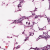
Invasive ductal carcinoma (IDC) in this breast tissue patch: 1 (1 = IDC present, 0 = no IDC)